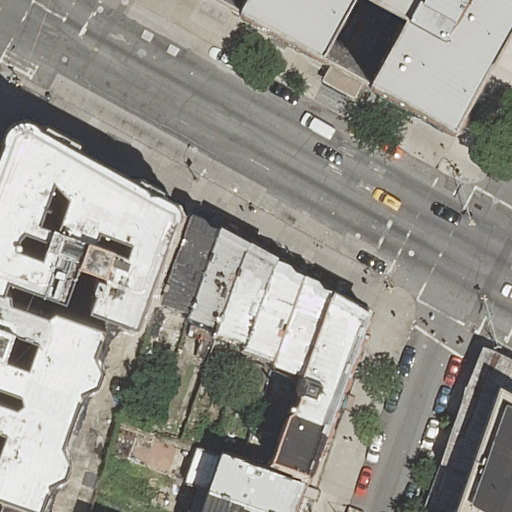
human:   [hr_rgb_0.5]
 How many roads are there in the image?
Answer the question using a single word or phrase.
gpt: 5

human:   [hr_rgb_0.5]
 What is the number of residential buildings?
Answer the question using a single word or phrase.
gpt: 14

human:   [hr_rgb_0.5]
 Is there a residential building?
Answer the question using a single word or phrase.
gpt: yes

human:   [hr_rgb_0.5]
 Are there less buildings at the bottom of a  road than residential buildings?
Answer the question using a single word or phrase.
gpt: yes

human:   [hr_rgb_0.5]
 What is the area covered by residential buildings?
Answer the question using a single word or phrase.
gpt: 2681m2

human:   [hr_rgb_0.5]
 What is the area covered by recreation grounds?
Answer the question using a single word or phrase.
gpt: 0m2

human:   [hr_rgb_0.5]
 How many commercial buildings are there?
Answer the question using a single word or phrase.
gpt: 0

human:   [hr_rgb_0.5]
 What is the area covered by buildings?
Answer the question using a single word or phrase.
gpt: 2681m2

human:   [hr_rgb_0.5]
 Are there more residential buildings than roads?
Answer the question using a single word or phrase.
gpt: yes

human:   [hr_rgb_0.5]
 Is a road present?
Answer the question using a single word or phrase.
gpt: yes

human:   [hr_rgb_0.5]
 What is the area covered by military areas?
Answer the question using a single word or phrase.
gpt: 0m2

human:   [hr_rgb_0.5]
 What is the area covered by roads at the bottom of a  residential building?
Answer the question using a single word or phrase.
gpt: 0m2

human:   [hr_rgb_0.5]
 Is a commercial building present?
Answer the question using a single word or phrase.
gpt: no

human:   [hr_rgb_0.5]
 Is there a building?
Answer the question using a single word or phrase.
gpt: yes

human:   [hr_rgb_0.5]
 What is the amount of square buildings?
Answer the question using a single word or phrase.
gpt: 0

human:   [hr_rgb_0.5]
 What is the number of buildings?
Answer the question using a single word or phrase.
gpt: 14

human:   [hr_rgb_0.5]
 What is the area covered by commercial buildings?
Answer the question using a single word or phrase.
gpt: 0m2

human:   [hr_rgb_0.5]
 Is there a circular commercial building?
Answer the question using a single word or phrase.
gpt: no

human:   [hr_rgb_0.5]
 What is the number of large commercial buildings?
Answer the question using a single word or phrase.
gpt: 0

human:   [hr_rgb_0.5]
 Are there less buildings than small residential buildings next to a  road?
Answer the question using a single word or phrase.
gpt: no

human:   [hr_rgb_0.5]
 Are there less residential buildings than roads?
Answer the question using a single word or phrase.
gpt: no

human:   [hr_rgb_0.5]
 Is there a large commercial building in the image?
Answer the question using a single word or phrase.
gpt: no

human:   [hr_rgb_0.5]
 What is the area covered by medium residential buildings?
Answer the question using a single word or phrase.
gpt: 1778m2

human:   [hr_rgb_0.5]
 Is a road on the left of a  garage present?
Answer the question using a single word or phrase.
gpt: no

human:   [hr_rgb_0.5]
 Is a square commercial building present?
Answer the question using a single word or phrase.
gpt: no

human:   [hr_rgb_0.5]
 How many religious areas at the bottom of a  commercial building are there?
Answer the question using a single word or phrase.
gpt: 0

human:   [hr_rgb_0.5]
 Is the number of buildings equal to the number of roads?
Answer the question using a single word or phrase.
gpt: no

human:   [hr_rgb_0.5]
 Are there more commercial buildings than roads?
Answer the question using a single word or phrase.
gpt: no

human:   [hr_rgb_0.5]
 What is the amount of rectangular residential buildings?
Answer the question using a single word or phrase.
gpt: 9

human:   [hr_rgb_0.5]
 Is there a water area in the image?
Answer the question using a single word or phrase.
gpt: no

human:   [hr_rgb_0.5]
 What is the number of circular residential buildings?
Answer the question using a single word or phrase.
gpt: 0

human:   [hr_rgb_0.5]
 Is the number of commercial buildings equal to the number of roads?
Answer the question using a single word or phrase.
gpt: no

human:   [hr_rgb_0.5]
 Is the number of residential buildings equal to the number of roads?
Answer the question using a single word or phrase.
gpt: no

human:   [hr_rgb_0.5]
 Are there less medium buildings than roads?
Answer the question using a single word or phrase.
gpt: no

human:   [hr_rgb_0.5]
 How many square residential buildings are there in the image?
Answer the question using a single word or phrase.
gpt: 0

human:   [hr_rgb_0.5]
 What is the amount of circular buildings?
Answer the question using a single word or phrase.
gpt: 0

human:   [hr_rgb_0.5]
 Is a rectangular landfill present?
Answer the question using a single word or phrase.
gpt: no

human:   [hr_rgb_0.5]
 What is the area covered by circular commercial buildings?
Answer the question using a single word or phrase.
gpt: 0m2

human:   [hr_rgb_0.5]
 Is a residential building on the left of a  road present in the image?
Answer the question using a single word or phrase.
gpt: yes

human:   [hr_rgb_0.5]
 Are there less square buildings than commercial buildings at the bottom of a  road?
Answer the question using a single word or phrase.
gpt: no

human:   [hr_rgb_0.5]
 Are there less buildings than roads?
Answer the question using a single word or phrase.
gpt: no

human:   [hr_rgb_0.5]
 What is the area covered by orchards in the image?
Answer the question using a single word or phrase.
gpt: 0m2

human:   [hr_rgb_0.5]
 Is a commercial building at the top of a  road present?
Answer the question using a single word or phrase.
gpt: no

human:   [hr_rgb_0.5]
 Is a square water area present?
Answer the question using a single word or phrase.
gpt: no

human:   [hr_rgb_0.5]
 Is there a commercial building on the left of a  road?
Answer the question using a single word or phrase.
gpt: no

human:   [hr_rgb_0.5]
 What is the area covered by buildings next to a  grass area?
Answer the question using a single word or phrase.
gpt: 0m2

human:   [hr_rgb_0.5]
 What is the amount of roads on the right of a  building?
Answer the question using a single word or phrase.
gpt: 5

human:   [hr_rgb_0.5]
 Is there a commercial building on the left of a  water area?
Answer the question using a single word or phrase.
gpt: no

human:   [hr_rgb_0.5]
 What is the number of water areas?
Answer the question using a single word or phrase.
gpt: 0

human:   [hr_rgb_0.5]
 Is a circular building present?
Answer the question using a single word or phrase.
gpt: no

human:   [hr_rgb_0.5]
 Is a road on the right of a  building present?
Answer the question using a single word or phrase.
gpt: yes

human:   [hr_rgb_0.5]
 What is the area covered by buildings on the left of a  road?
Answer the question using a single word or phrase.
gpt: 1690m2

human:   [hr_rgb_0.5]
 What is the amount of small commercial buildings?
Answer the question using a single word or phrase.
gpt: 0

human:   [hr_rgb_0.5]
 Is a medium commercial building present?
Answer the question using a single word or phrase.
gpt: no

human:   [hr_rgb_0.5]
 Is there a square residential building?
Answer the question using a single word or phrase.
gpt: no

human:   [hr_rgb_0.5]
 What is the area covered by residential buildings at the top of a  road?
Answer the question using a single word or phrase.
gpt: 1475m2

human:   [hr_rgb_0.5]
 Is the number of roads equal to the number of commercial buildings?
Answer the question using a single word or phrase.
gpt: no

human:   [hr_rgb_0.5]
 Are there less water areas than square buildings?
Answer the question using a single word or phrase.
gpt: no

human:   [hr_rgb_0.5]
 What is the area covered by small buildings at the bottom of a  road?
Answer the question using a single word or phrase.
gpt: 84m2

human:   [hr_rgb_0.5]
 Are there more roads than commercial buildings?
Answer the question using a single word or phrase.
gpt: yes

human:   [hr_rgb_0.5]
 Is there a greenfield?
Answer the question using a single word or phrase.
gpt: no

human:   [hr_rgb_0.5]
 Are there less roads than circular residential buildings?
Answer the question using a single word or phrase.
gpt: no

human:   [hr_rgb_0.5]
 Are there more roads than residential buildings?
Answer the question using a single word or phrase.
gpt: no

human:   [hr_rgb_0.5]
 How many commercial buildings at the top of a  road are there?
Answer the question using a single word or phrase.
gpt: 0